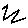
Label: zigzag